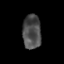
Tissue: skin
Cell type: Epithelial cells
Senescence score: 0.287
Nuclear area (px): 618
Mean DAPI intensity: 77.029